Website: home-depot
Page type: delivery-shipping
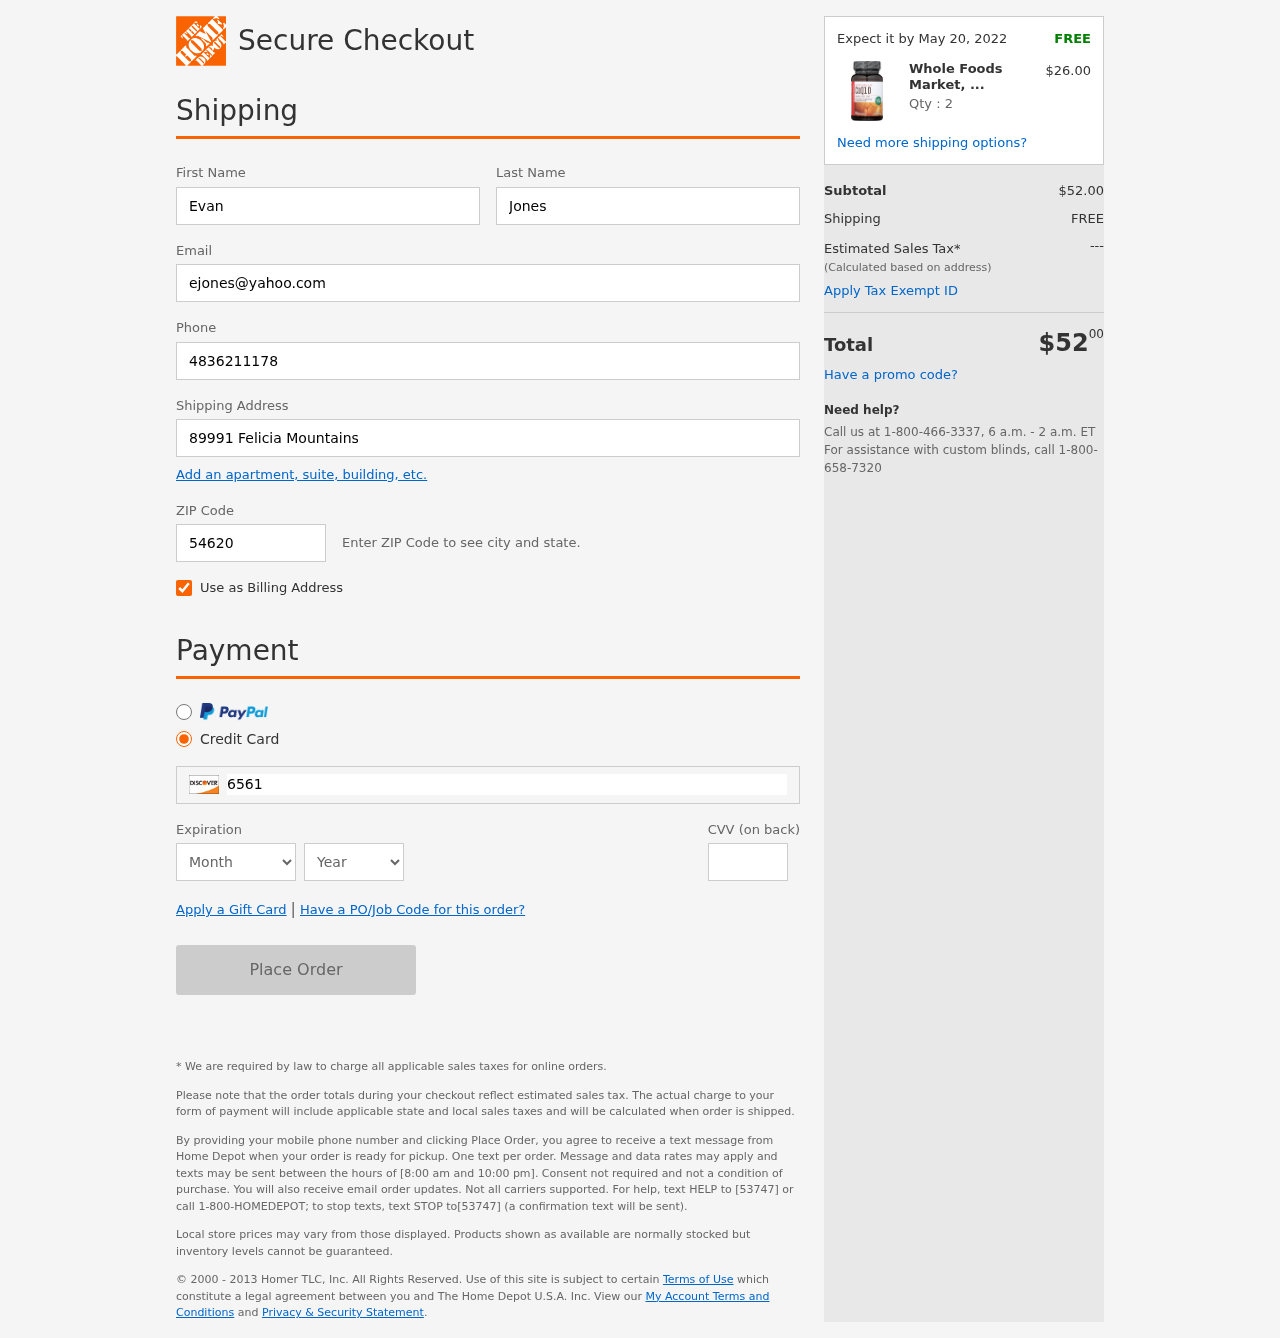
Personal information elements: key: PII_CARD_CVV
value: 565
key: PII_CARD_EXPIRY_MONTH
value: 10
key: PII_CARD_EXPIRY_YEAR
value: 30
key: PII_CARD_NUMBER
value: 6561 3916 9062 1199
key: PII_EMAIL
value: ejones@yahoo.com
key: PII_FIRSTNAME
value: Evan
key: PII_LASTNAME
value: Jones
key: PII_PHONE
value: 4836211178
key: PII_POSTCODE
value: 54620
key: PII_STREET
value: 89991 Felicia Mountains
Product elements: key: PRODUCT1_NAME
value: Whole Foods Market, CoQ10 100mg, 60 ct
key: PRODUCT1_PRICE
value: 26
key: PRODUCT1_QUANTITY
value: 2
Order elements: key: ORDER_DELIVERY_DATE
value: Expect it by May 20, 2022
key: ORDER_SUBTOTAL
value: $52.00
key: ORDER_SHIPPING_COST
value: FREE
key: ORDER_TOTAL
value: $5200